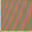
Piece: xx